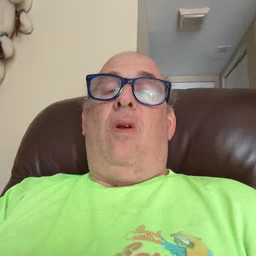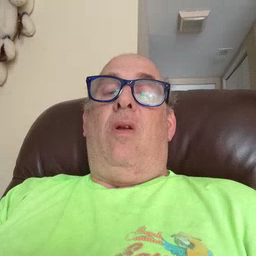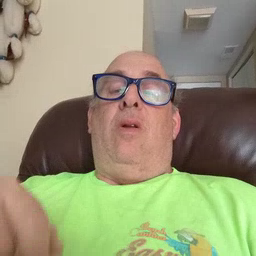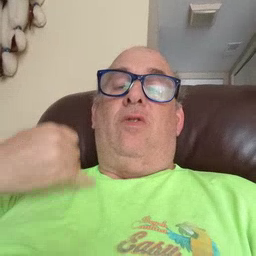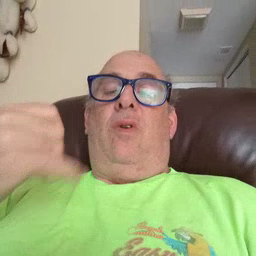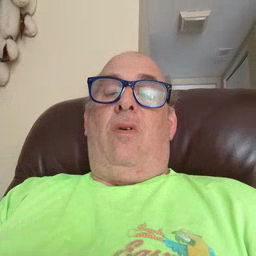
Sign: jacket